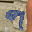
Label: 9